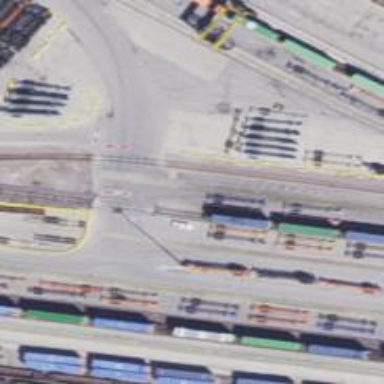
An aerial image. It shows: Railway yard in service.